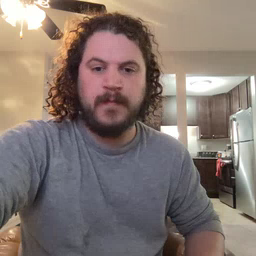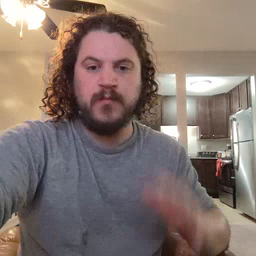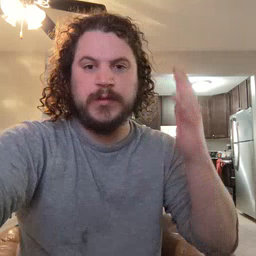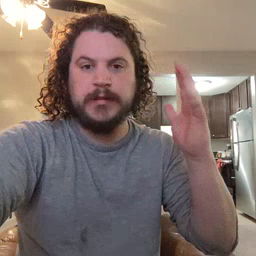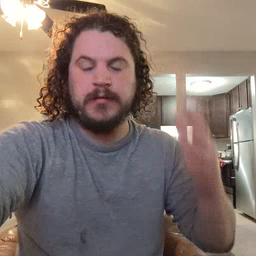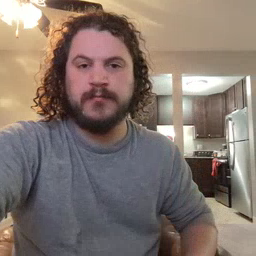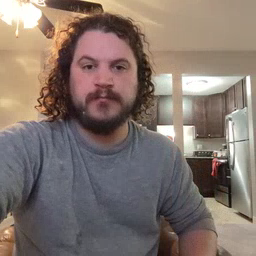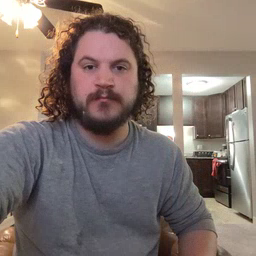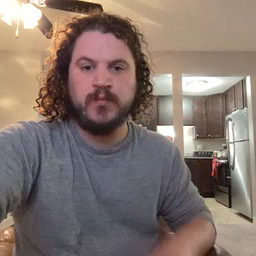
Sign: tree